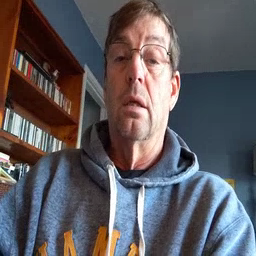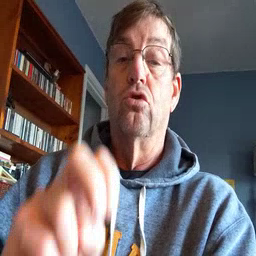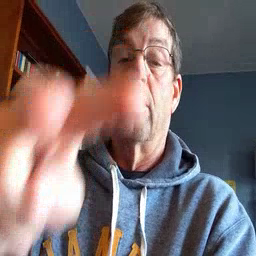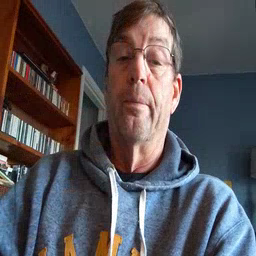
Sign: jump